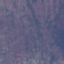
Label: HerbaceousVegetation